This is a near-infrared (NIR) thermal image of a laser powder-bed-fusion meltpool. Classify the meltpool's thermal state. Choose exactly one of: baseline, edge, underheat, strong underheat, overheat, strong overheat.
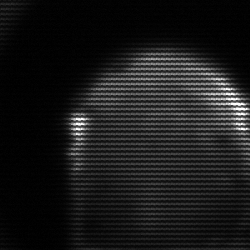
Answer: edge